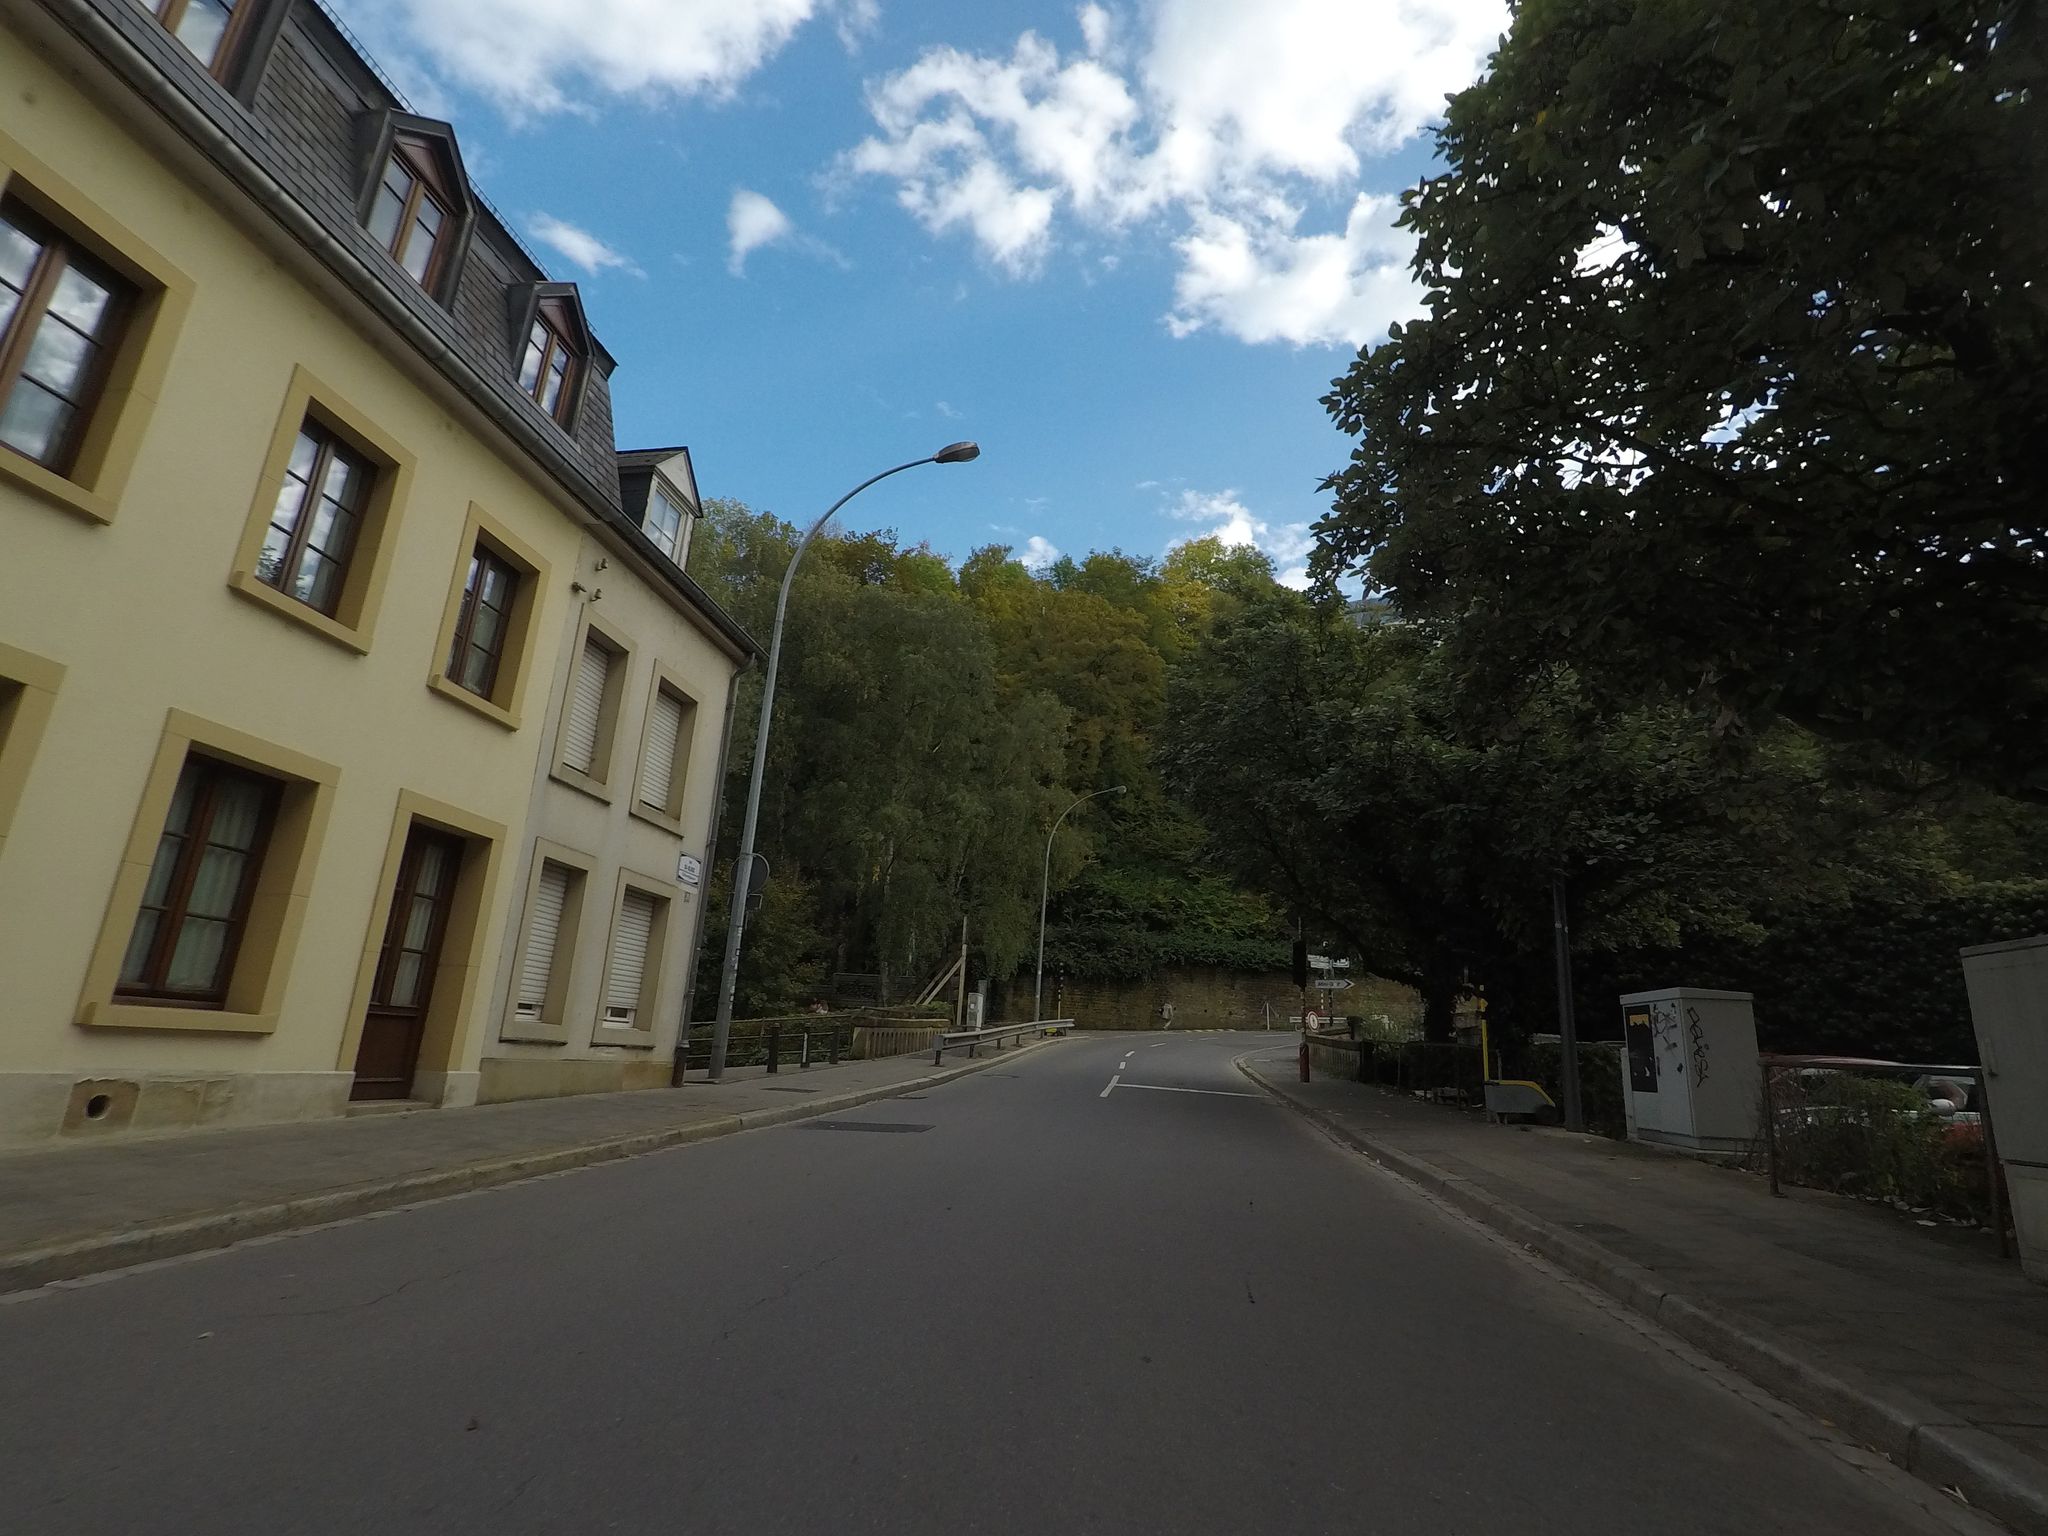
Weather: clear
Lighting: day
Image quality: good
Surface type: driving surface
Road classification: tertiary, residential
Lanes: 2
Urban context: urban centre
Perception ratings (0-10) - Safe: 7.87, Lively: 8.29, Beautiful: 8.84, Boring: 7.5, Depressing: 3.09, Wealthy: 8.76